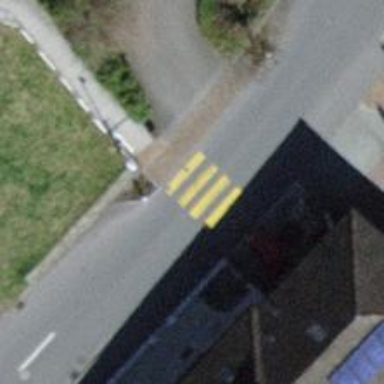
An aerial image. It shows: Marked crossing with zebra stripes on the road.